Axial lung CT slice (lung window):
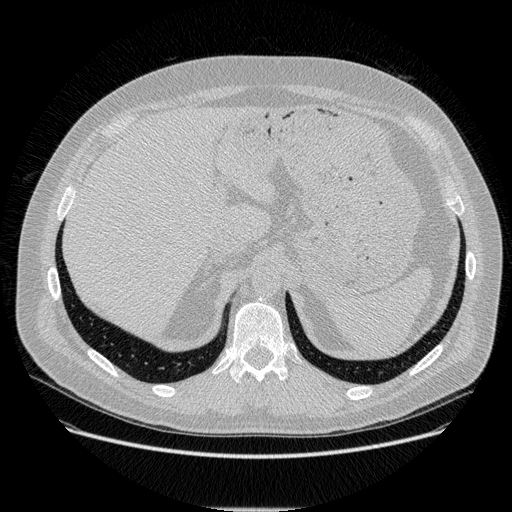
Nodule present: no